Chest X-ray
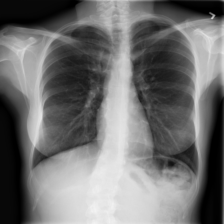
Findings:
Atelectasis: negative
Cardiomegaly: negative
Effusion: negative
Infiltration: negative
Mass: negative
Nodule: negative
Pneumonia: negative
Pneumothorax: negative
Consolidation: negative
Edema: negative
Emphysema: negative
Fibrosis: negative
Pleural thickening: negative
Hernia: negative